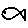
Label: fish